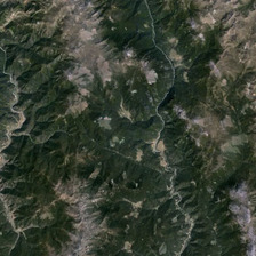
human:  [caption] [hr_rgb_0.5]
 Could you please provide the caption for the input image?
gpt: Some rivers cross mountains.

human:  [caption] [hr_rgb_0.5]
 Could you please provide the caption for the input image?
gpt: There are many trees on the high mountain.

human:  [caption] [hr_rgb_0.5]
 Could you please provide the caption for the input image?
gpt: The high mountain bears many trees.

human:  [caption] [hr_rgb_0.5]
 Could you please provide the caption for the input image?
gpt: There are high mountains in the river.

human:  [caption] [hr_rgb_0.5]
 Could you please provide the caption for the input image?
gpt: Some rivers run through the high mountains.